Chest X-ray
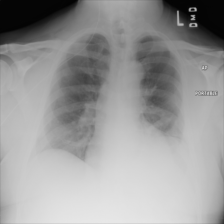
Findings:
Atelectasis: negative
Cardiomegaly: negative
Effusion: negative
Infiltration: negative
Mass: negative
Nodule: negative
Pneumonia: negative
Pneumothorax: negative
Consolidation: negative
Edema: negative
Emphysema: negative
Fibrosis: negative
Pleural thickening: negative
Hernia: negative